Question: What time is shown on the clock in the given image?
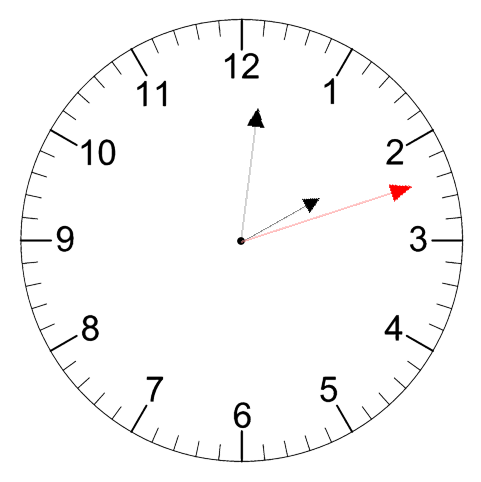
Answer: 02:01:12